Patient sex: F
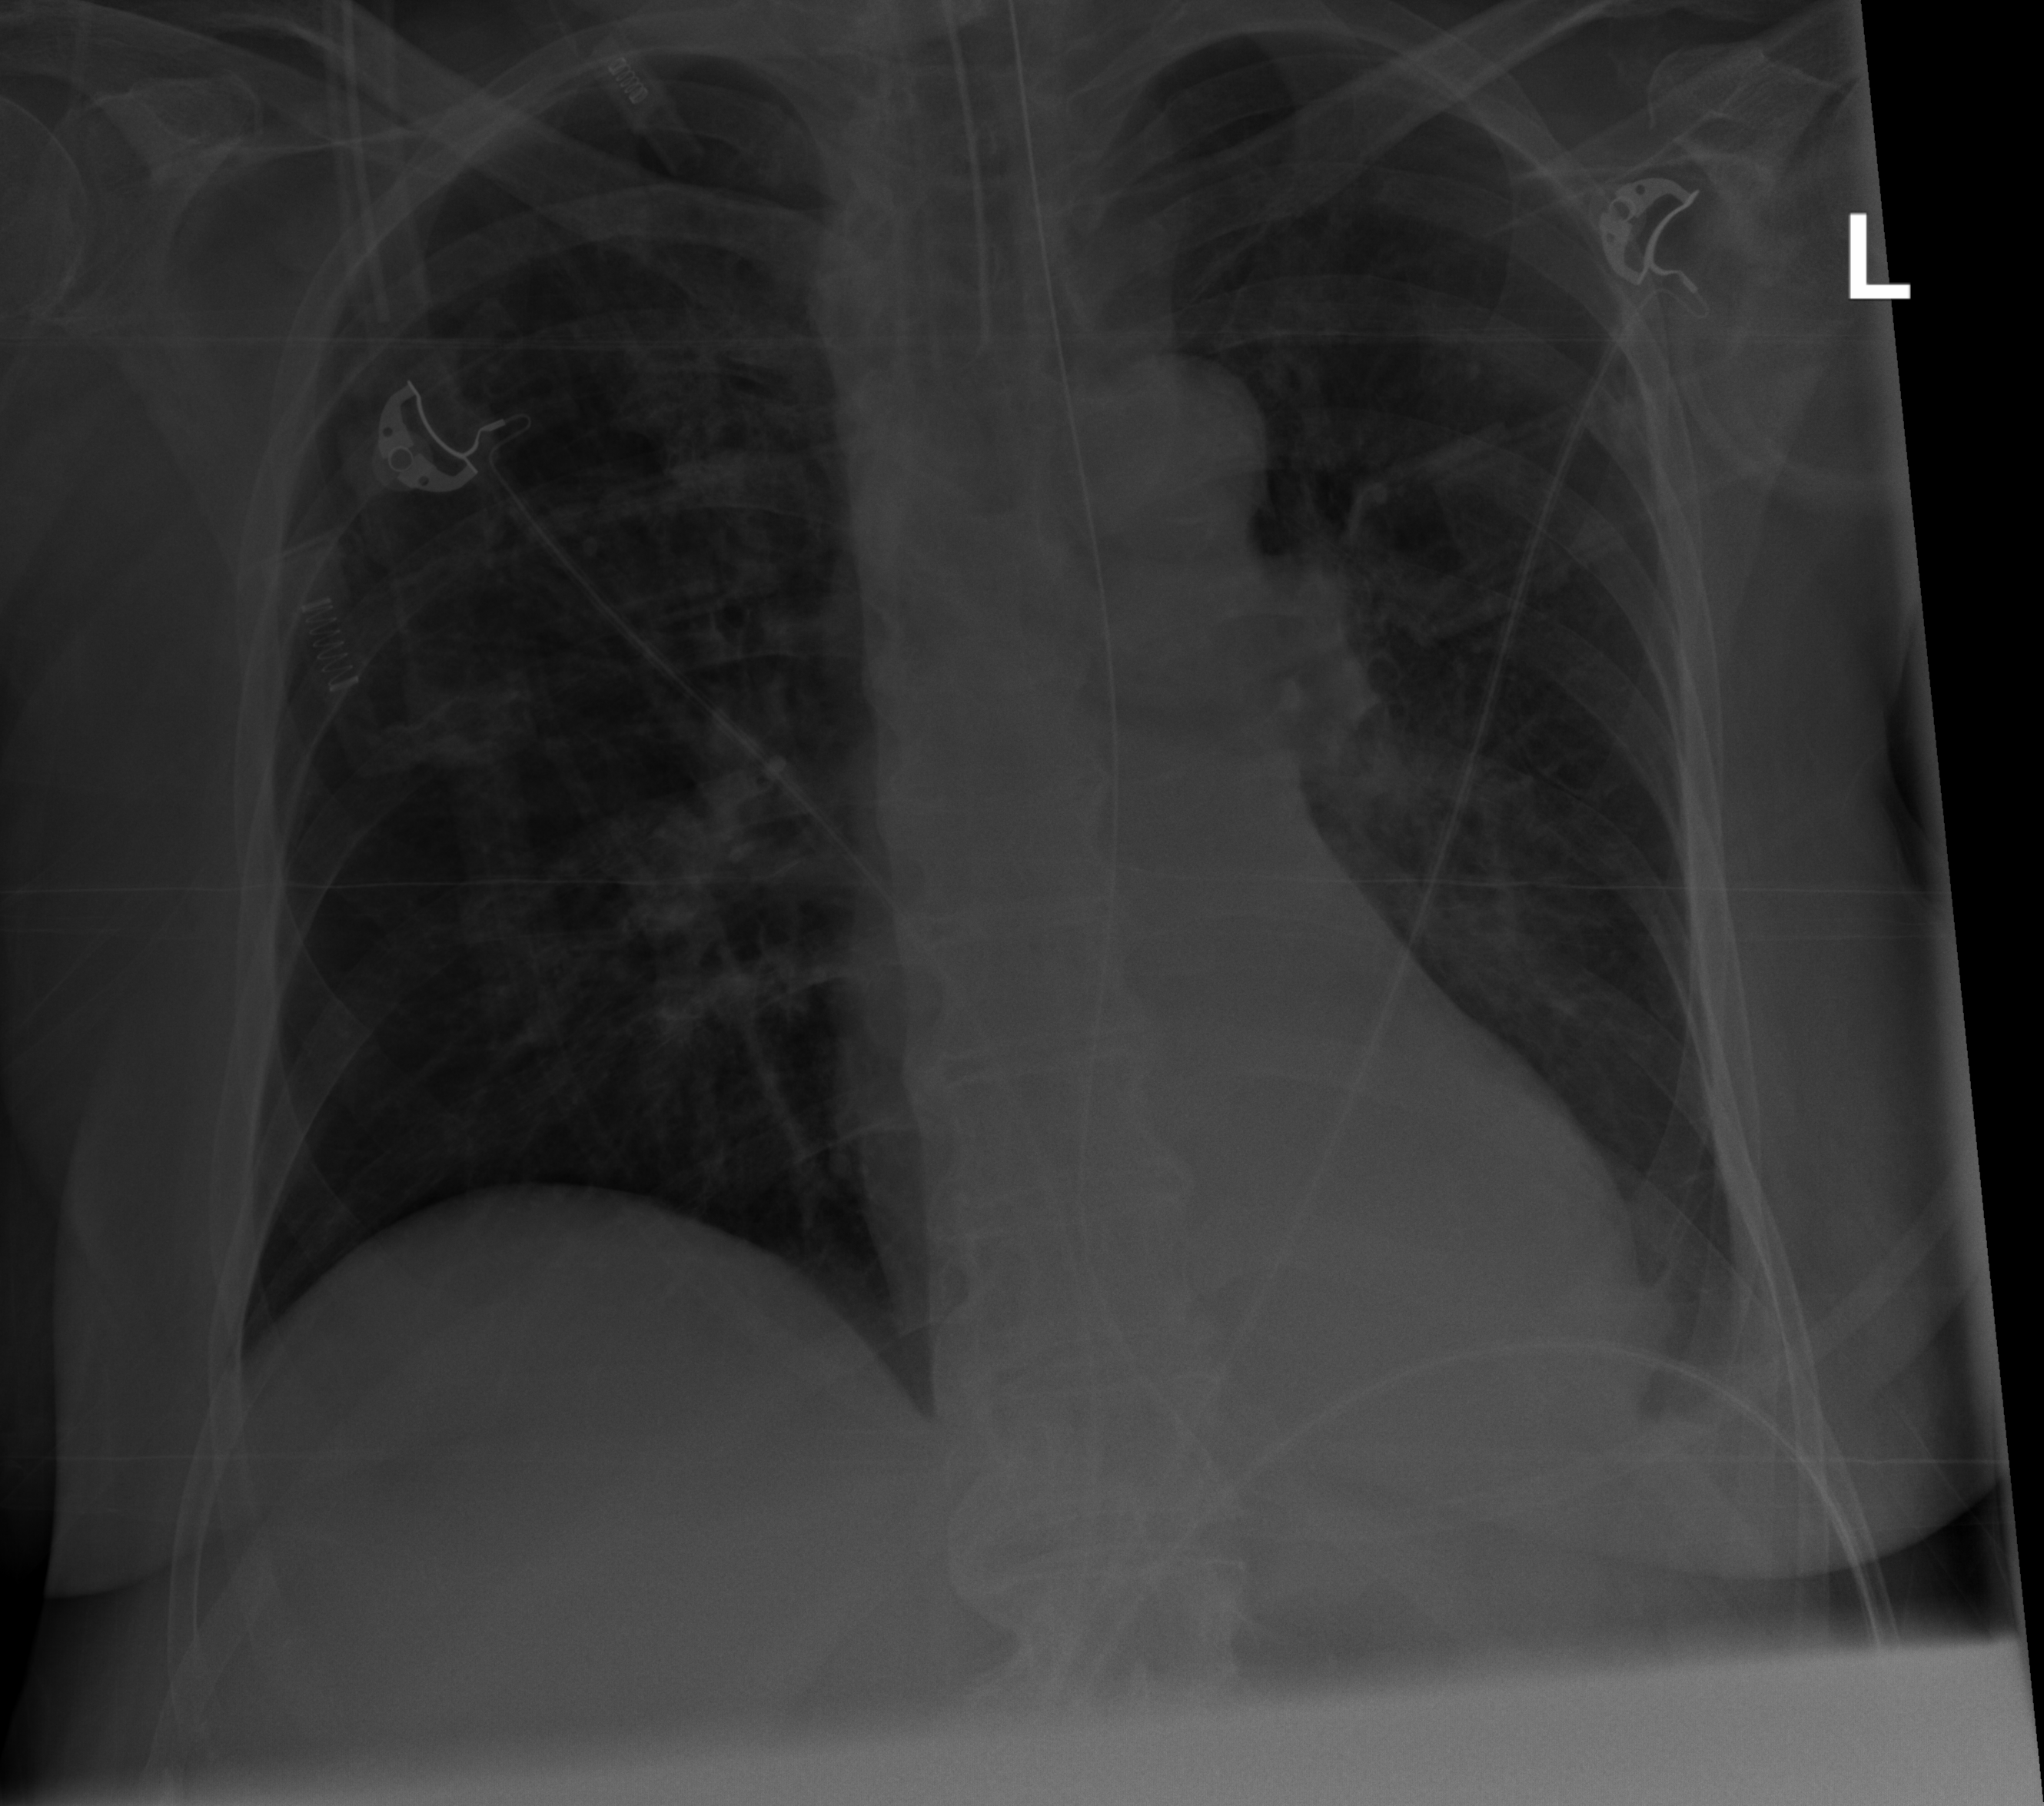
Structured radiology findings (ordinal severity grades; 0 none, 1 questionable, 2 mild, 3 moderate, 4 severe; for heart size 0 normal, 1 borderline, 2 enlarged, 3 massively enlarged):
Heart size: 0
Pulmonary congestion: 0
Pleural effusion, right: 0
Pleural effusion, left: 1
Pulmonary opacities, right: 0
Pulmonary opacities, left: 0
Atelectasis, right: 0
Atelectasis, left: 2